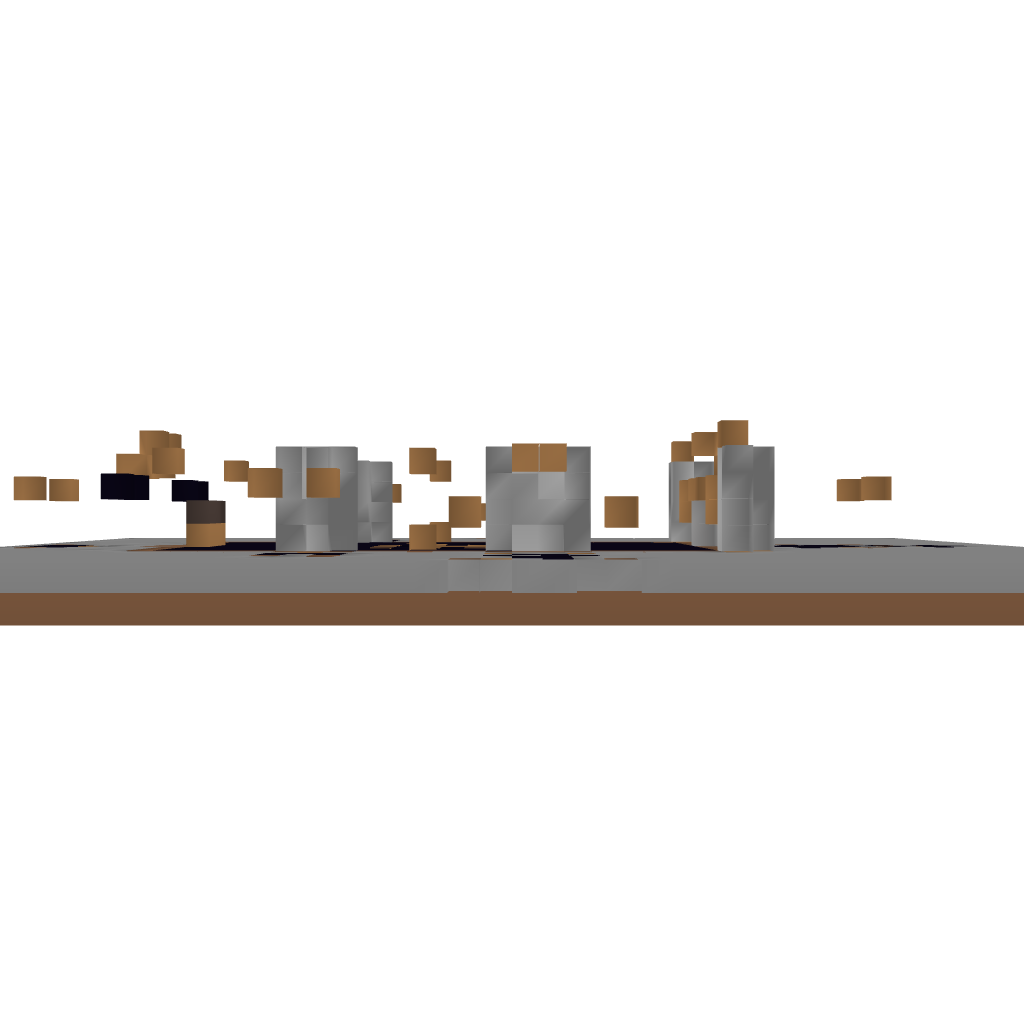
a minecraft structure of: Intricate minecraft house/temple